Question: Im using Postman platform for testing API. I'm actually new to Postman. So, Currently testing dummy APIs, where i fetched the GET response result from the URI
- <URL>
var response = JSON.parse(responseBody);
tests["name"] = response.data[2].employee_name == "Ashton Cox";
Test operation successfully passed. But when using specific id in the URI link
- <URL>

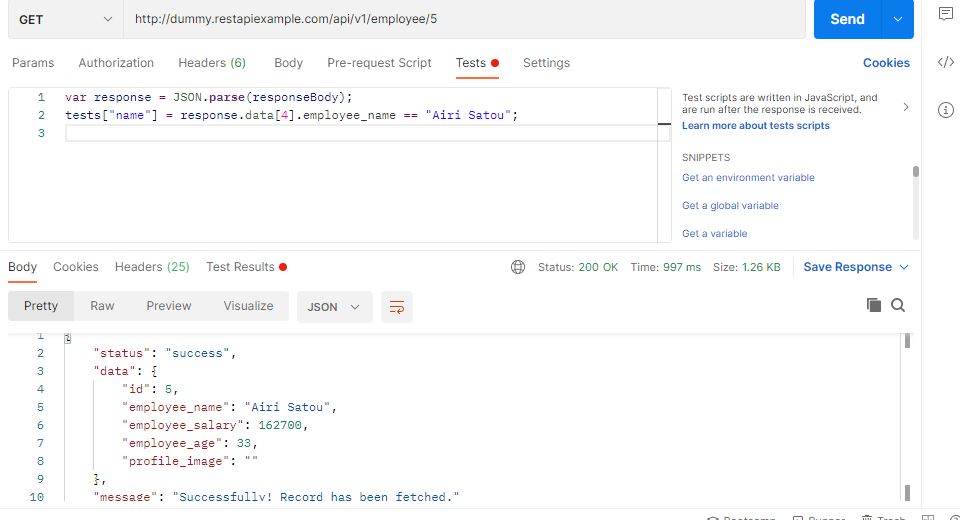
Answer: The correct reference and syntax would look like this:
'''
pm.test("Check User", () => {
const responseJson = pm.response.json();
pm.expect(responseJson.data.employee_name).to.eql("Airi Satou");
});
'''